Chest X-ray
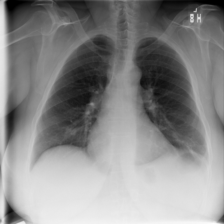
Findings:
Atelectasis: negative
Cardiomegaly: negative
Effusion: negative
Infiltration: negative
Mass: negative
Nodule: negative
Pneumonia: negative
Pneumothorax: negative
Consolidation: negative
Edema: negative
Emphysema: negative
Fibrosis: negative
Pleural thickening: negative
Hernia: negative